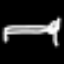
Label: bed